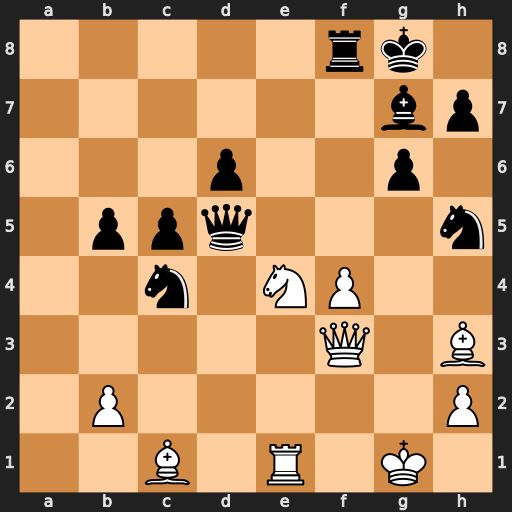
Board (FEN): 5rk1/6bp/3p2p1/1ppq3n/2n1NP2/5Q1B/1P5P/2B1R1K1
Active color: w
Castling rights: -
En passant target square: -
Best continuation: Nf6+ Nxf6 Be6+ Qxe6 Rxe6